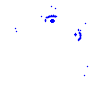
Particle: electron